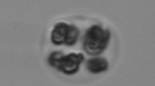
Label: Phaeocystis